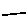
Label: line